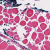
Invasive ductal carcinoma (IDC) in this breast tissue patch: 0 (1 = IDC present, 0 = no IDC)